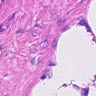
Metastatic tissue present: no